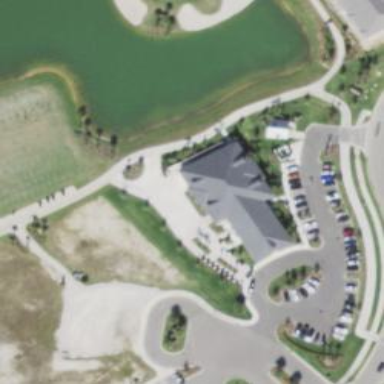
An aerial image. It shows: Clubhouse building associated with golf course.